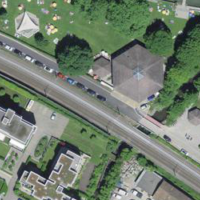
EUNIS habitat code: 53
Species observed at this site:
Phylloscopus collybita
Corvus corone
Cyanistes caeruleus
Fringilla montifringilla
Parus major
Chloris chloris
Erithacus rubecula
Dendrocopos major
Pica pica
Sitta europaea
Motacilla alba
Passer domesticus
Fringilla coelebs
Bombycilla garrulus
Turdus merula